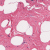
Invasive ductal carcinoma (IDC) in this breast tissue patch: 0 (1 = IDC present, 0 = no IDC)